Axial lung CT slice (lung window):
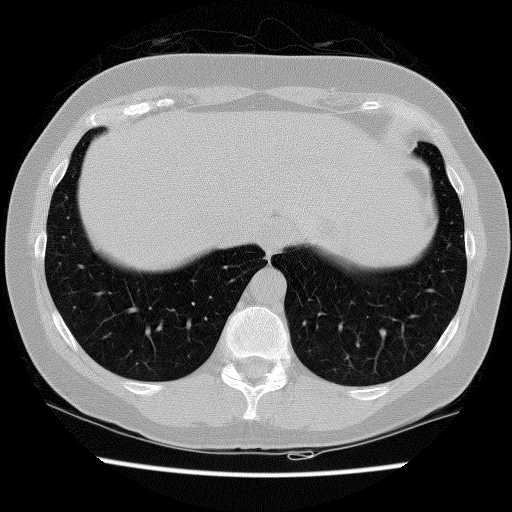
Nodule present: no